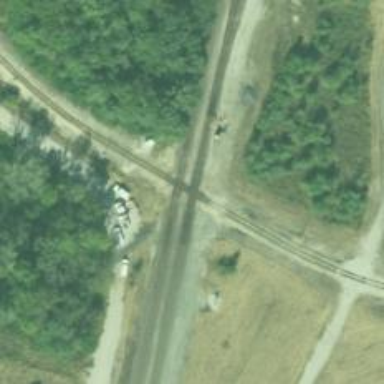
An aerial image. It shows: Railway crossing.